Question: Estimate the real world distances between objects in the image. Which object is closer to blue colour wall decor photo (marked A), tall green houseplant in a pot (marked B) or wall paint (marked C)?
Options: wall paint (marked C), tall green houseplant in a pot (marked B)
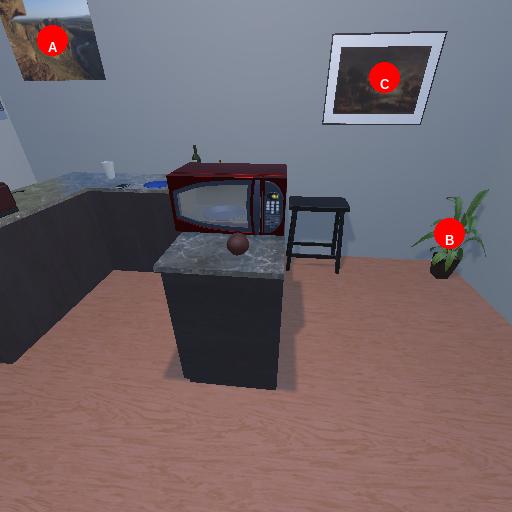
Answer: wall paint (marked C)